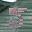
Label: 5